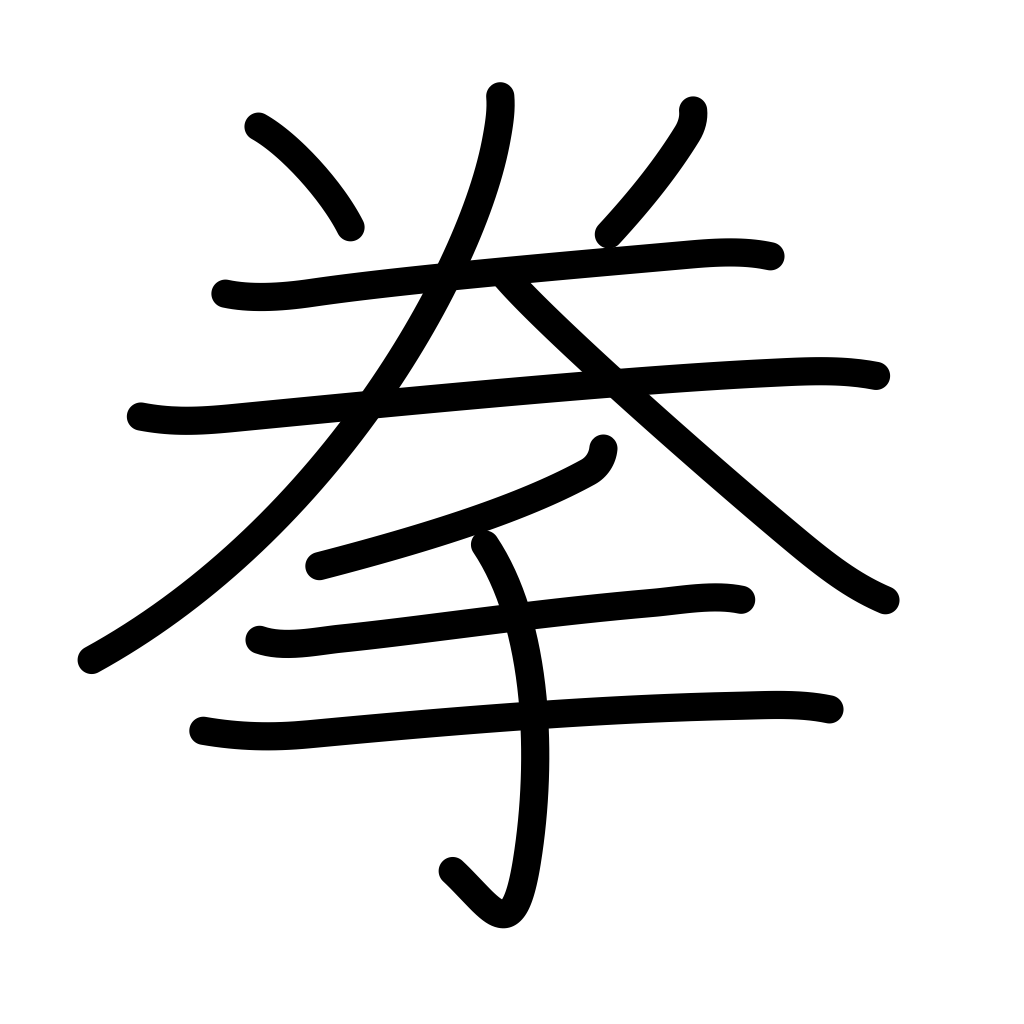
Meaning: fist